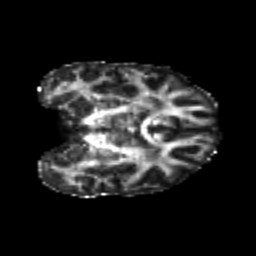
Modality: FA
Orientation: coronal
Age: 25
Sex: female
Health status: healthy
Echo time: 0.074 s